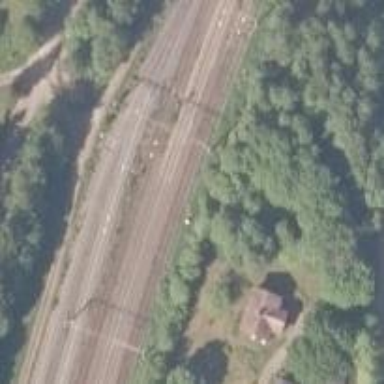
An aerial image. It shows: Rail siding with electrified contact lines.